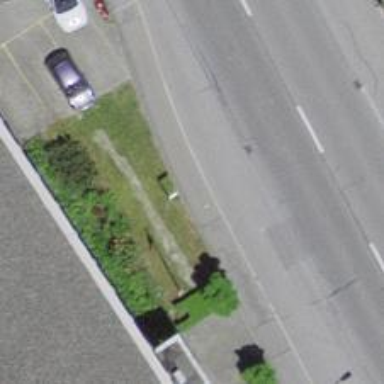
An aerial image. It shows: Bus stop with platform for public transport.